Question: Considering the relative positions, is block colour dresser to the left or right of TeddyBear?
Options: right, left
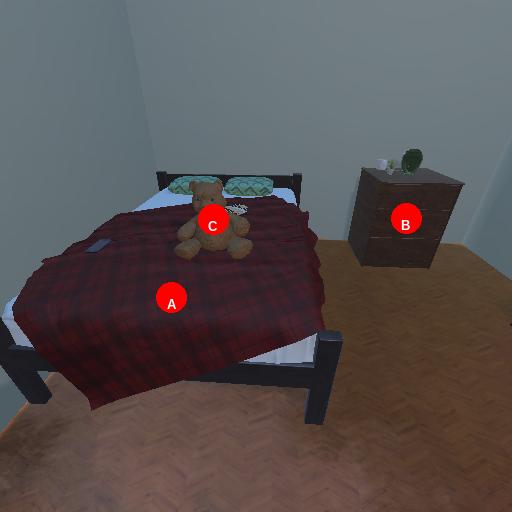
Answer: right